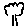
Label: tree